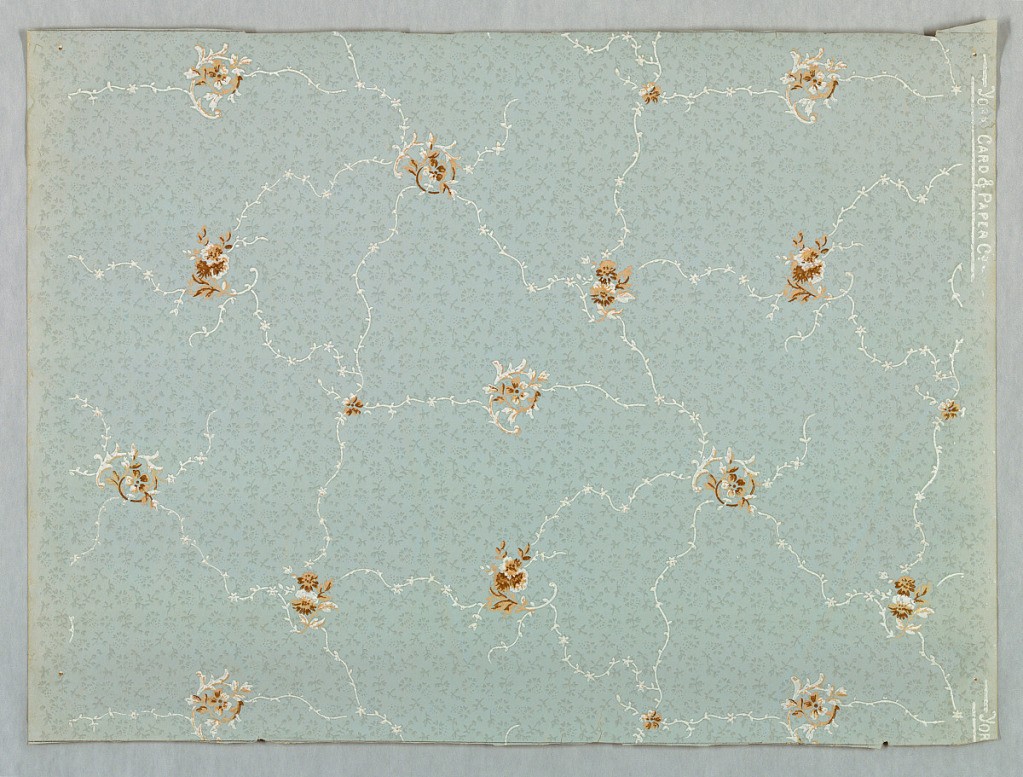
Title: Ceiling paper
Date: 1900
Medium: Machine-printed
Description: Small-scale floral in brown, peach and white, over mica fill of tiny flowers, on pastel blue ground.